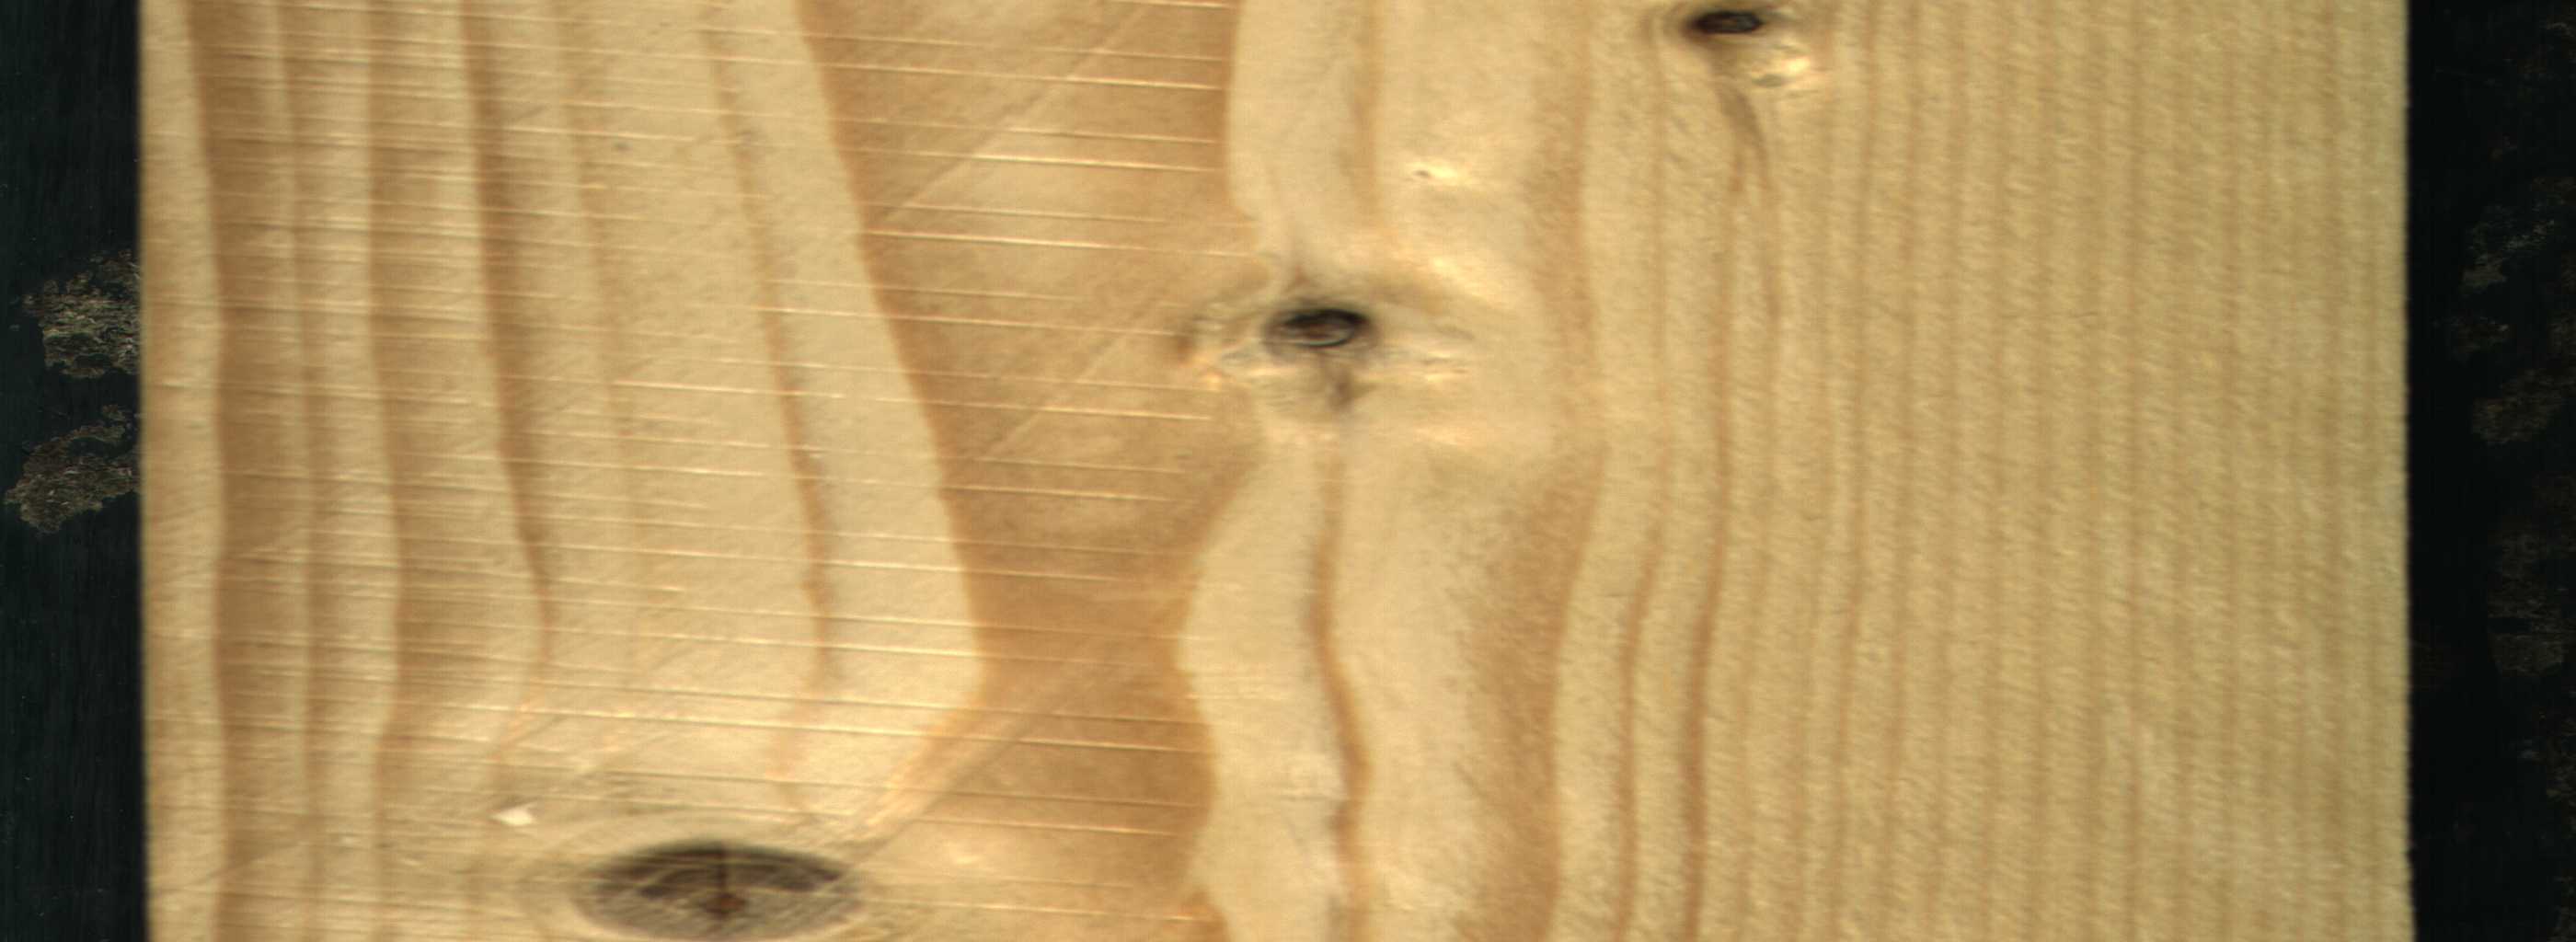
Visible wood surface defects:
Dead_Knot
Dead_Knot
Live_Knot